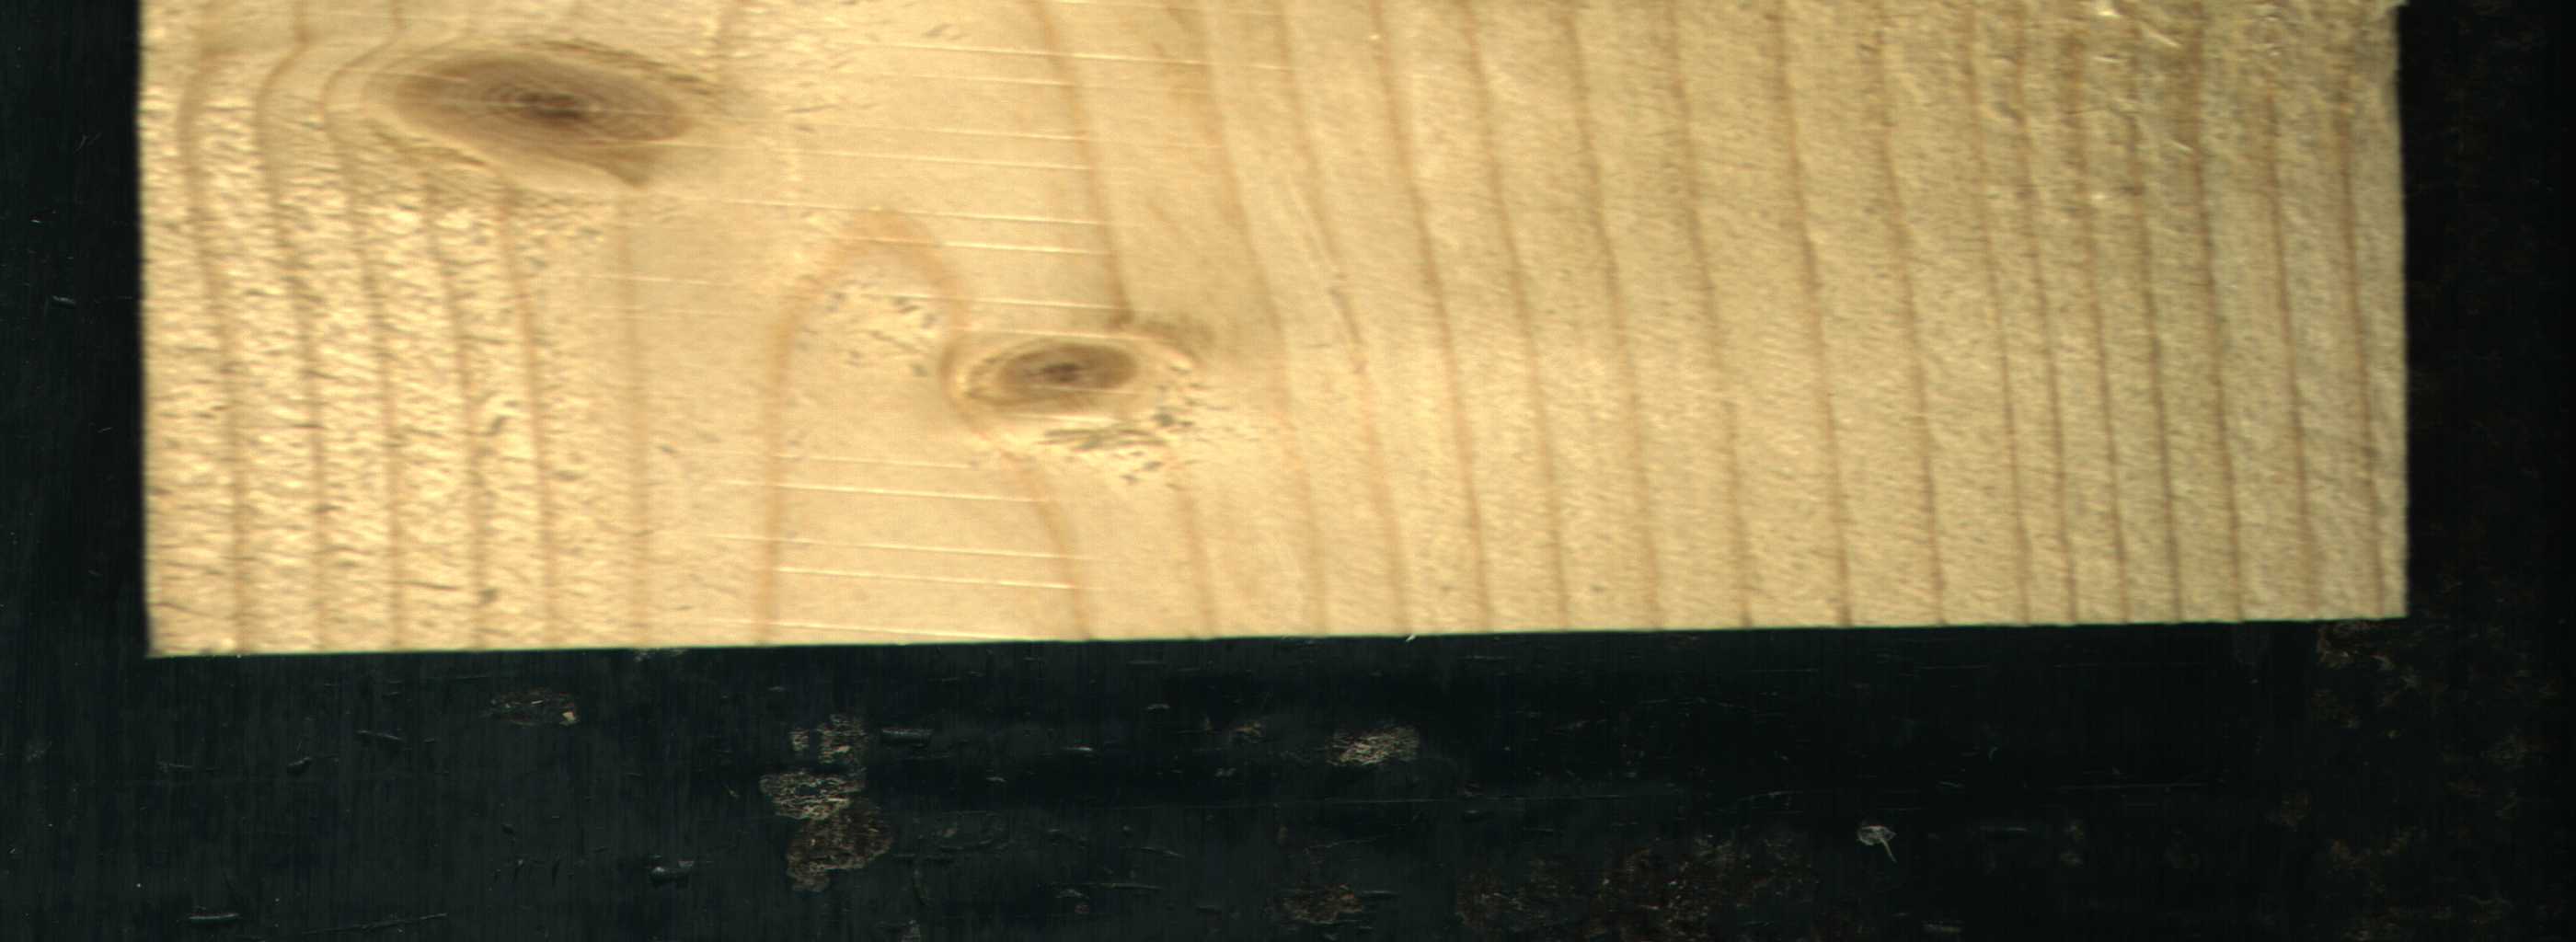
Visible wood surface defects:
Live_Knot
Live_Knot